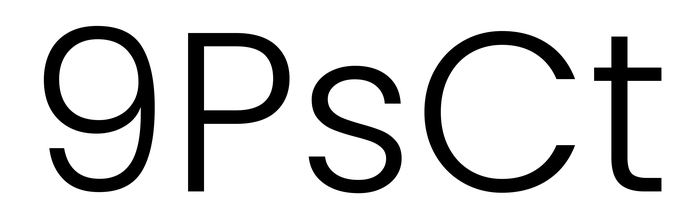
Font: Poppins-Light